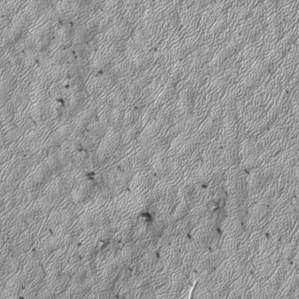
Label: frost